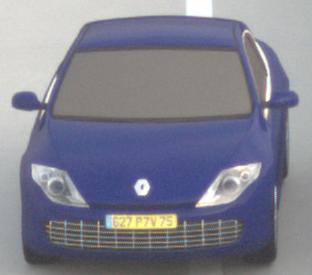
Make: Renault
Model: Laguna Coupé TCe 170
Detailed model: Laguna (III) Coupé
Model produced from: 2010/11
Model produced until: 2011/05
Doors: 2
Color: blue
Road condition: dry road
Daytime: sunrise or sunset
Contrast: low contrast